Question: Good day everyone. I'm a novice with css and I'm trying to float two div tags within one div tag but I'm getting the following

I gave the parent div tag a light grey background so I know something is wrong somewhere as the background has disappeared just after I floated the div tags.
Here's my css below.
'''
.menu.container {
width: 100%;
background-color: #F0F0F0;
}
.category {
float: left;
}
'''
Thanks a lot for your help!
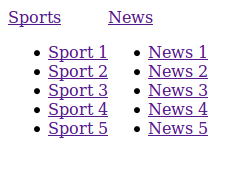
Answer: when floating elements the parent container does not recieve information about width or height of the floated elements.
if you just want to align sports and News in a horizinal manner then try the following:
'''
.category {
display:inline-block;
}
'''
"display:inline-block" forms a block element that be on one line with another.